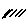
Label: line